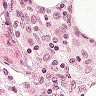
Metastatic tissue present: no